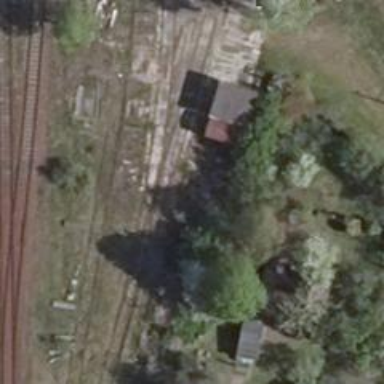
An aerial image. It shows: Abandoned railway.